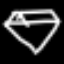
Label: diamond